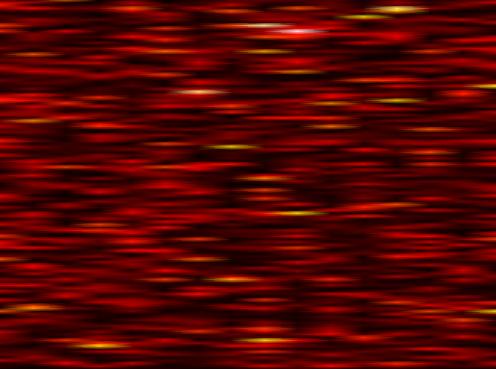
Label: FBMC